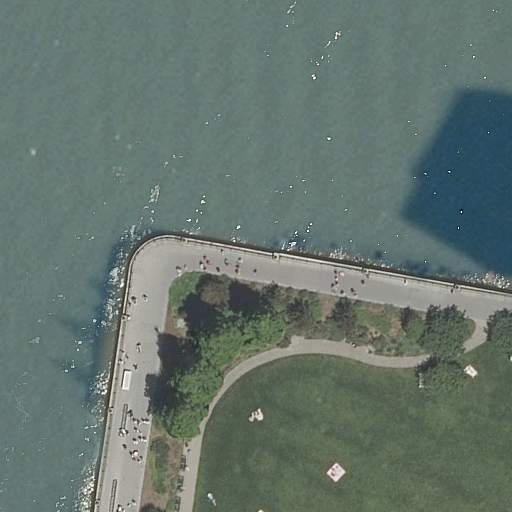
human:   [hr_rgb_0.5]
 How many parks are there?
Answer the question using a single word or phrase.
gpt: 1

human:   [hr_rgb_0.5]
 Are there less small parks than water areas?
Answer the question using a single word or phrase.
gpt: yes

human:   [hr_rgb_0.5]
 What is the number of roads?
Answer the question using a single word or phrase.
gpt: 2

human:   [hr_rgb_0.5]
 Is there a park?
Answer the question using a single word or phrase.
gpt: yes

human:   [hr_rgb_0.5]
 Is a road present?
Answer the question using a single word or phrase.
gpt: yes

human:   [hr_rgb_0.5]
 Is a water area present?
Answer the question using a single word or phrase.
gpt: yes

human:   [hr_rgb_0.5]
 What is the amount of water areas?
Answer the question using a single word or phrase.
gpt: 1

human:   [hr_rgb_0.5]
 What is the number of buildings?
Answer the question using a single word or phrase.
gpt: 0

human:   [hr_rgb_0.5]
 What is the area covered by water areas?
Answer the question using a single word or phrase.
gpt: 6471m2

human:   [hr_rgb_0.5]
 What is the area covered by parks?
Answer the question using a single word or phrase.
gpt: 7881m2

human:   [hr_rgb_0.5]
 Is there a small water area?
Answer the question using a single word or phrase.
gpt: no

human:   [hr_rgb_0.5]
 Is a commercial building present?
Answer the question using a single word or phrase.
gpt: no

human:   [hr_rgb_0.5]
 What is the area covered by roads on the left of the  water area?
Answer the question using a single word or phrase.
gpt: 0m2

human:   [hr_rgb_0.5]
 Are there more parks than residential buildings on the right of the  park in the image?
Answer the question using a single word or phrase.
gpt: yes

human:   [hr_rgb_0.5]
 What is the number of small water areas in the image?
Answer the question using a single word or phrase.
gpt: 0

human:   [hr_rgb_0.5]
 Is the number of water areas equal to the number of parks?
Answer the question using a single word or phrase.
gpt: yes

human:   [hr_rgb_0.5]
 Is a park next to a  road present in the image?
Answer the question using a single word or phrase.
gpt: yes

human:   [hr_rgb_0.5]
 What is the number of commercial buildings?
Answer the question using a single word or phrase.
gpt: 0

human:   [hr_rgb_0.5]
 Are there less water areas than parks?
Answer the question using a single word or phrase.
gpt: no

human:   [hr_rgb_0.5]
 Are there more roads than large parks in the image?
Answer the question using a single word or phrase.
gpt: yes

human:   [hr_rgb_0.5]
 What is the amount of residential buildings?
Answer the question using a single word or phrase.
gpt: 0

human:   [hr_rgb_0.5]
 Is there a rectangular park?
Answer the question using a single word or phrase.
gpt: no

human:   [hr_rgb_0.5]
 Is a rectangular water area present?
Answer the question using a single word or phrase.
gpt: no

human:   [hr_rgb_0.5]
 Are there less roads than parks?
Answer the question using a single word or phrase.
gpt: no

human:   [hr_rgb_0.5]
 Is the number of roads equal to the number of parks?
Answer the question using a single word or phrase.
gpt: no

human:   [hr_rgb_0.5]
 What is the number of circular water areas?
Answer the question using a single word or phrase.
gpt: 0

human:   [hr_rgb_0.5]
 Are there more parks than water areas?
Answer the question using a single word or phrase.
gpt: no

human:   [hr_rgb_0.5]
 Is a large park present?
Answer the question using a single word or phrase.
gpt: yes

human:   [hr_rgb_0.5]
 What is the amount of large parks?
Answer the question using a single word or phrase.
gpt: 1

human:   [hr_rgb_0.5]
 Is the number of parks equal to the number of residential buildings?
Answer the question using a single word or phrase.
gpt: no

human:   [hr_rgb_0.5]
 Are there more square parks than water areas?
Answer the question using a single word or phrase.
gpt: no

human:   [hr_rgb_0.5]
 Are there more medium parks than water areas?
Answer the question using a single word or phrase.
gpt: no

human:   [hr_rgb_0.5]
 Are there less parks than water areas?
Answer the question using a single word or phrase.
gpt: no

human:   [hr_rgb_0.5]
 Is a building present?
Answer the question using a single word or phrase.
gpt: no

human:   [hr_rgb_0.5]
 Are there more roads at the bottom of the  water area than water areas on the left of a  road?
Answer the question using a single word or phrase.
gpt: yes

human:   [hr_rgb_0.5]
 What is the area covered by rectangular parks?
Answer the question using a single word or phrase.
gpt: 0m2

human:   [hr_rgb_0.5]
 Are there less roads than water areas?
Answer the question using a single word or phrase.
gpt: no

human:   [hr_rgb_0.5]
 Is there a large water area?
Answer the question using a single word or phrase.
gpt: yes

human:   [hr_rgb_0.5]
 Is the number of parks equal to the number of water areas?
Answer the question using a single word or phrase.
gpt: yes

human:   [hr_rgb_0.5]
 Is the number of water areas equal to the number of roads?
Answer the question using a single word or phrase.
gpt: no

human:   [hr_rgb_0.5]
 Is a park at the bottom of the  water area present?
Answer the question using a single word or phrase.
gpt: yes

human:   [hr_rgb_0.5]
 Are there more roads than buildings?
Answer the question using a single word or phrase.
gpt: yes

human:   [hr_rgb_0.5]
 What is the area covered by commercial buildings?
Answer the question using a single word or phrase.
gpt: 0m2

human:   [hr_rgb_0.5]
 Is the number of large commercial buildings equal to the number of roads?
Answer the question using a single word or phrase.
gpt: no

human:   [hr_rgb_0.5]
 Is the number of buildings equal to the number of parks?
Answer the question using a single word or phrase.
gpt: no

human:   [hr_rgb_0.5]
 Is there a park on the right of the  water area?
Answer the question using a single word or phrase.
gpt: no

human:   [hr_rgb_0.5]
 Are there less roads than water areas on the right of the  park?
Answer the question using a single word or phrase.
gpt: no

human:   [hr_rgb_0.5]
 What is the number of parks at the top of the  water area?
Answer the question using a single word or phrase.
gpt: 0

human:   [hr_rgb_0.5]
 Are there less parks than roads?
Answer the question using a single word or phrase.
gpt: yes

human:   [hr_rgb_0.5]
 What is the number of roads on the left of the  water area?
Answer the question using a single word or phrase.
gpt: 0

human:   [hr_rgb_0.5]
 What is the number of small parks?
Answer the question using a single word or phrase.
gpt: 0

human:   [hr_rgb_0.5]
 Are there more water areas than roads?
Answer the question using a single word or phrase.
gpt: no

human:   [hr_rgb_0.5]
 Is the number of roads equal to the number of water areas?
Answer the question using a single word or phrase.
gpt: no

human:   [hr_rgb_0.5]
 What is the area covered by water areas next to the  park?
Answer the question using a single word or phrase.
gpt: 6471m2

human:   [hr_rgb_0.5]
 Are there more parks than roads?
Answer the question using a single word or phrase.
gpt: no

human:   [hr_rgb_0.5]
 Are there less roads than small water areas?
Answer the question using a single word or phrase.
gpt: no

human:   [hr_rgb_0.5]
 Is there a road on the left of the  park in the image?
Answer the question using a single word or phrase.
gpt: no

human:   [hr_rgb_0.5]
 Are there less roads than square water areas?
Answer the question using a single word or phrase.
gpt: no

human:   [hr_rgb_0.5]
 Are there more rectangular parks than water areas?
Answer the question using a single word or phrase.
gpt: no

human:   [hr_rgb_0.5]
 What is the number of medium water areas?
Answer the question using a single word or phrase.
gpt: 0

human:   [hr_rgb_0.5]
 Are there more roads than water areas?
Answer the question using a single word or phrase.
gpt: yes

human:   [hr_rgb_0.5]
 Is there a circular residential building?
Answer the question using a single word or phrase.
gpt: no

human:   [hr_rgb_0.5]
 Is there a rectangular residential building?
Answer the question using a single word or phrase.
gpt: no

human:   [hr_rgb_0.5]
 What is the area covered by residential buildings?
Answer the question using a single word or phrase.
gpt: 0m2